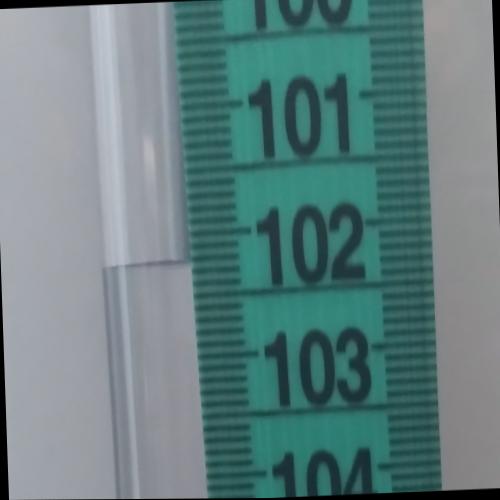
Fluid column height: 102.2 cm